Question: I tried all ways to change color of '<hr/>':
'''
hr{
border-color: yellow;
background-color: yellow;
color: yellow;
}
'''
but it appears like this in both Chrome and FF:

How can I change its color to pure yellow?
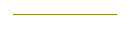
Answer: Give 'hr' a style with:
'''
hr{
border:0;
margin:0;
width:100%;
height:2px;
background:yellow;
}
'''
or
'''
border:1px solid yellow;
'''
<URL>
You need to get rid of the 'border' or change the 'border''s properties for it work.
From <URL> in the comments:
> In many browsers the default style for 'HR' is to add some sort of shading to the 'border' so this comes out as dirty #whateverColourYouWant. To get rid of it, setting border explicitly (and not just 'border-color') is necessary.